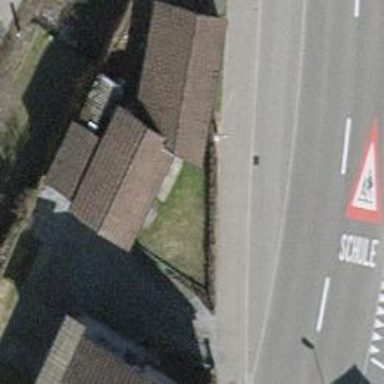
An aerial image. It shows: Bus stop with platform for public transport.